The plot is a Hilbert-envelope spectrum of a rotating bearing's acceleration signal, annotated with the bearing's characteristic defect frequencies. Diagnose the bearing from this image, choosing from: normal, inner_race, outer_race, ball.
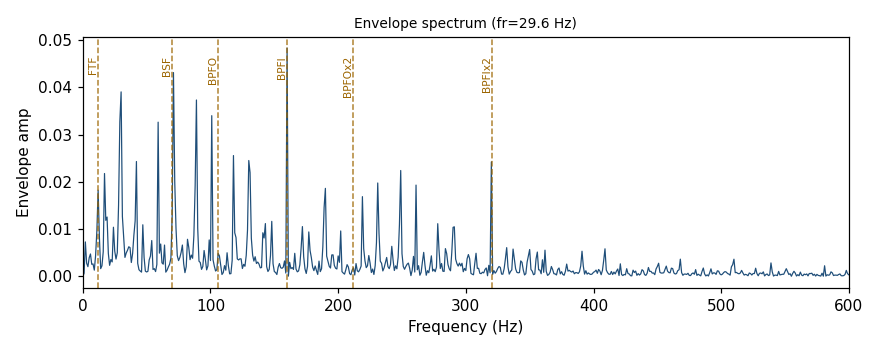
Answer: inner_race